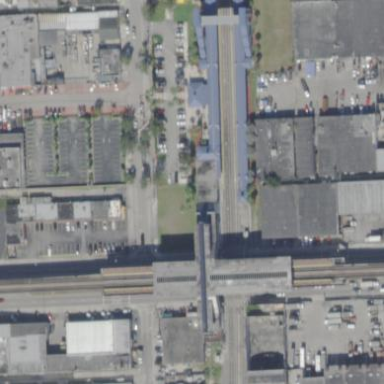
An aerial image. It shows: Train station building.